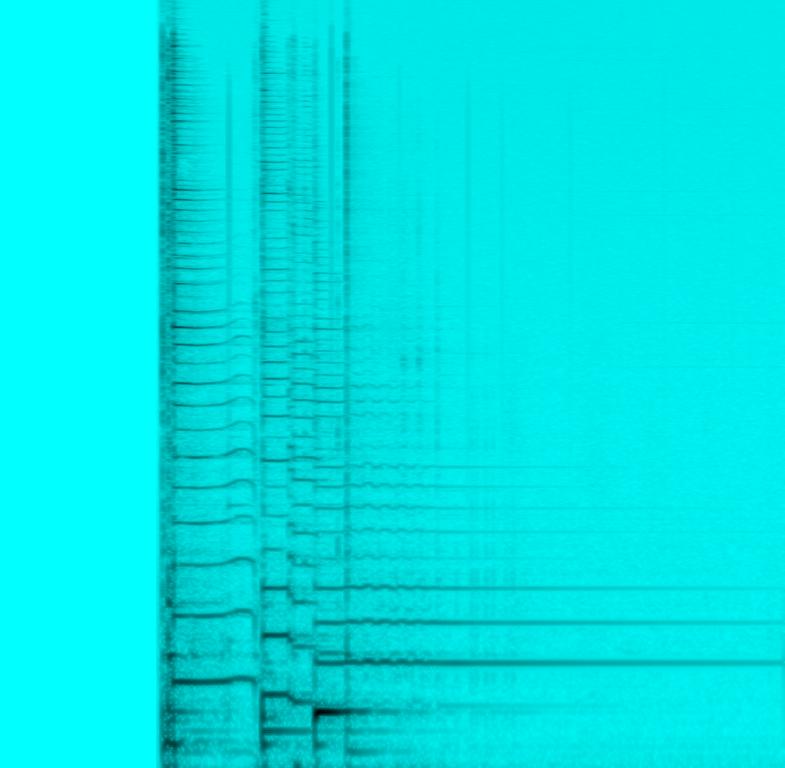
This instrumental song features an acoustic guitar being played. The strings are raked followed by a bend to a higher note. This is followed by a descending run using three notes. This song has a blues feel. There are no other instruments in this song. There are no voices in this song. This song can be played in a Wild West movie.